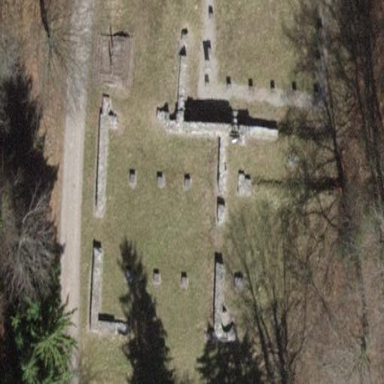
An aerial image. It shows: Monastery that is now archaeological site.